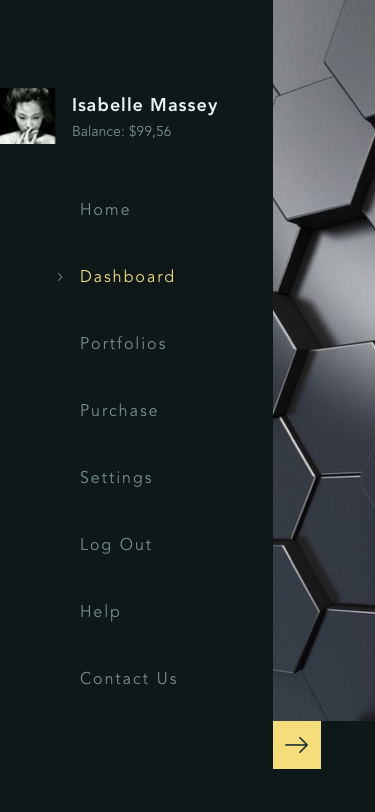
Text in this UI design:
Home
Dashboard
Portfolios
Purchase
Settings
Log Out
Help
Contact Us
Isabelle Massey
Balance: $99,56